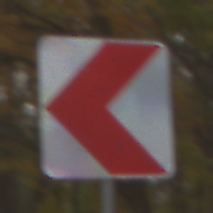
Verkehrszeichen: RichtungstafelnInKurvenKleinRechts
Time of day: Midday
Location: Outdoor (Nature)
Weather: Overcast
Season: Autumn
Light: Natural